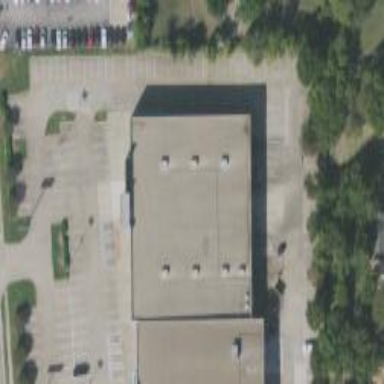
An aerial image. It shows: Retail building.